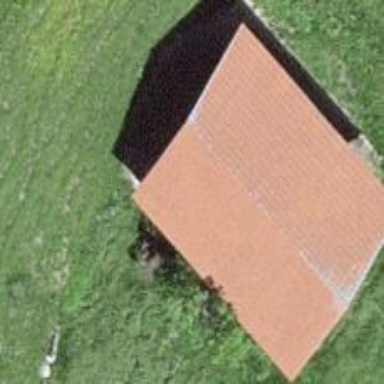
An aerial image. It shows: Stable building.